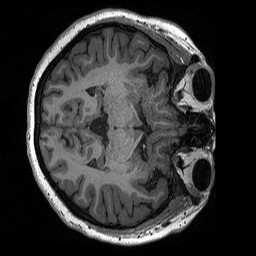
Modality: T1w
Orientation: axial
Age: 18
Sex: female
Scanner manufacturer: siemens
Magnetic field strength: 3 T
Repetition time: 2.3 s
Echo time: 0.00298 s